Question: Im having a hard time identifying what layout to be used. help any suggestions.

'''
JPanel mainpanel = new JPanel();
public void addPanel(JPanel panel){
mainpanel.add(panel);
}
addPanel(A);
addPanel(B);
addPanel(C);
addPanel(D);
addPanel(E);
....
'''
Panels A,B,C,D... are not of fixed sized.
How can I make this possible?
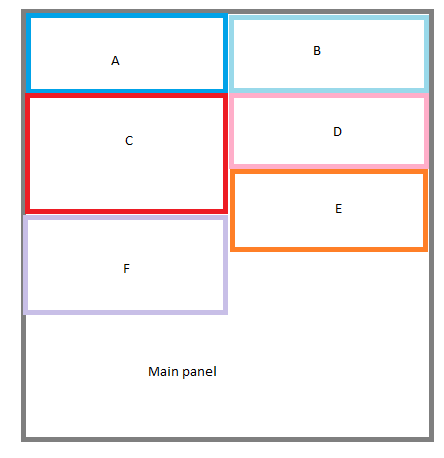
Answer: I would say, create a temporary panel for ACF, then BDE, then create one to combine ACF and BDE, then add the last temp panel and your main panel onto the frame with BorderLayout NORTH and SOUTH